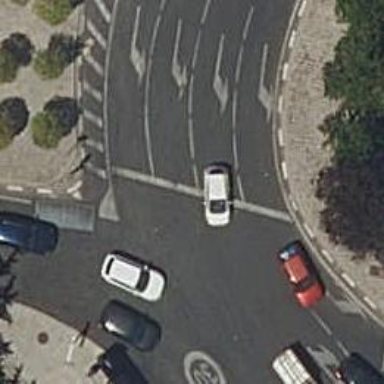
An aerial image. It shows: Road with traffic signals.